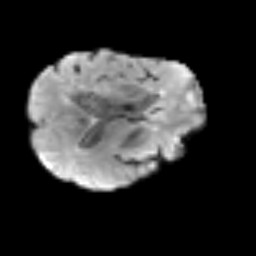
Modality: T2w
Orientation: axial
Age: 64
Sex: male
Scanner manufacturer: siemens
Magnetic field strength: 3 T
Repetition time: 3.2 s
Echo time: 0.081 s